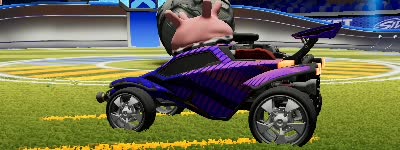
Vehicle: octane